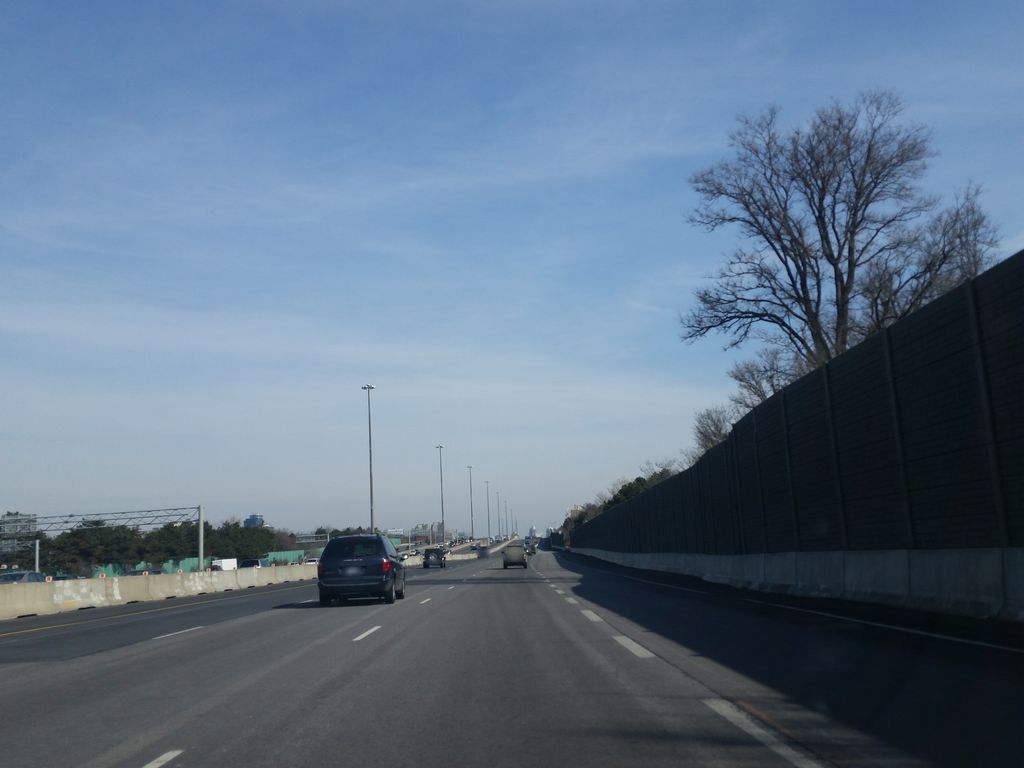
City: toronto